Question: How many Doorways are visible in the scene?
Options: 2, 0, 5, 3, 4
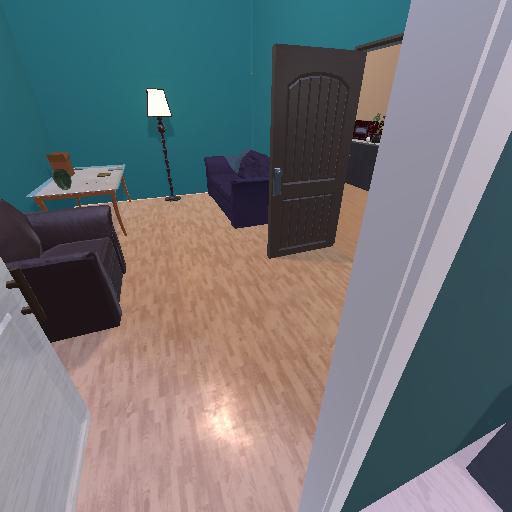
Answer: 2